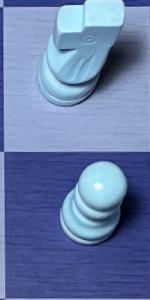
Label: Pawn_White